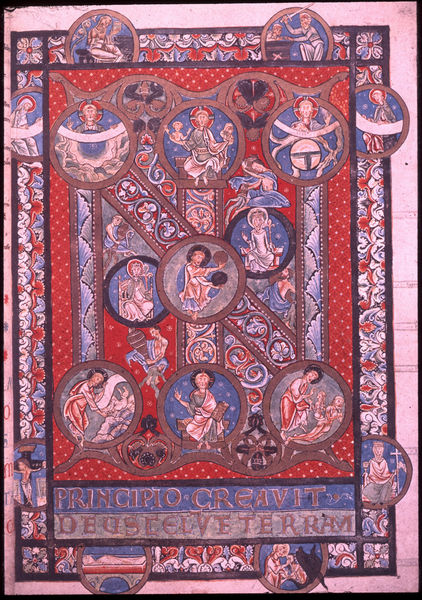
Titel: Flavius Josephus
Institution: Chantilly, Musée Condé
Schlagwörter: blau, blätter, rot, malerei, ornament, bibel, ranken, schrift, vergilbt, buch, seite, schwert, initiale, buchseite, leben, christus, jesus, isaak, opfer, welt, miniatur, medaillons, kreuznimbus, abraham, buchmalerei, erschaffung, buchkunst, taten, schöpfungsgeschichte